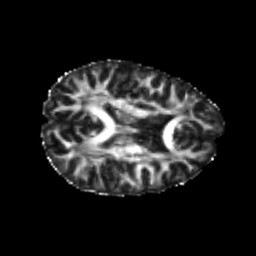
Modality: FA
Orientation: axial
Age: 22
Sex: female
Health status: healthy
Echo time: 0.074 s